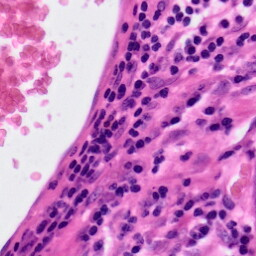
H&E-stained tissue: Colon